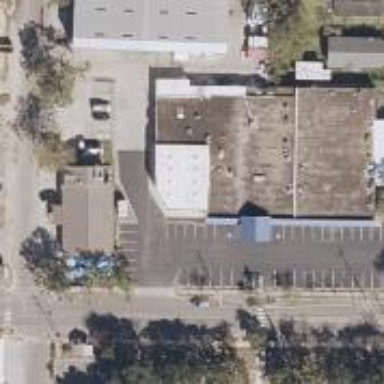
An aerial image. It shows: Building that houses lumber shop.